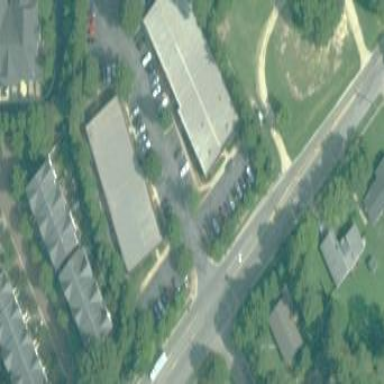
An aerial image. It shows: Commercial building.